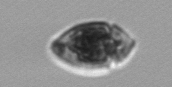
Label: Amphidinium